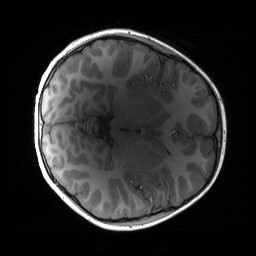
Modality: T1w
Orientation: axial
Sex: male
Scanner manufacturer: siemens
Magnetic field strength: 3 T
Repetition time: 1.9 s
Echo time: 0.00243 s